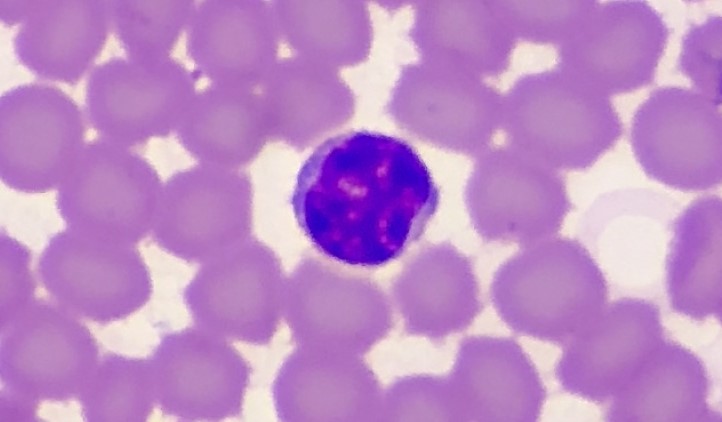
White blood cell type: Lymphocyte